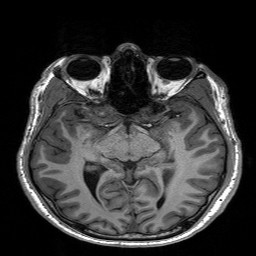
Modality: T1w
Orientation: coronal
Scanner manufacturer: siemens
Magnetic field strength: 3 T
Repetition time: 2.3 s
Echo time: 0.00197 s